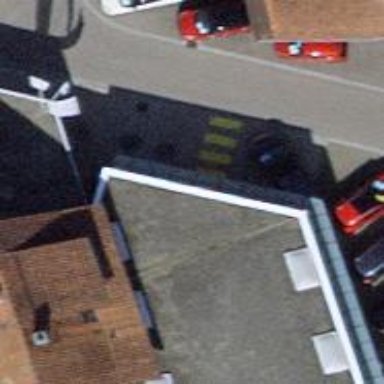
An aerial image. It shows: Shop that sells cars.